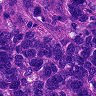
Metastatic tissue present: yes